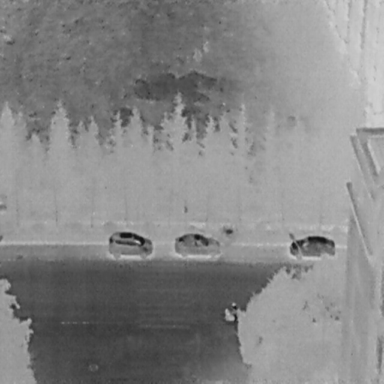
There are three Cars in the infrared image.